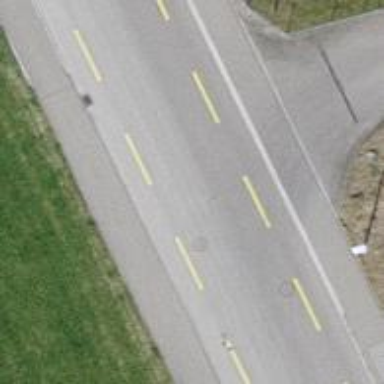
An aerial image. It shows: Unclassified road with designated cycle lane.